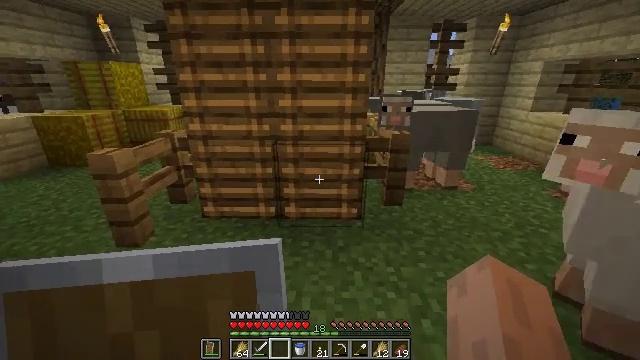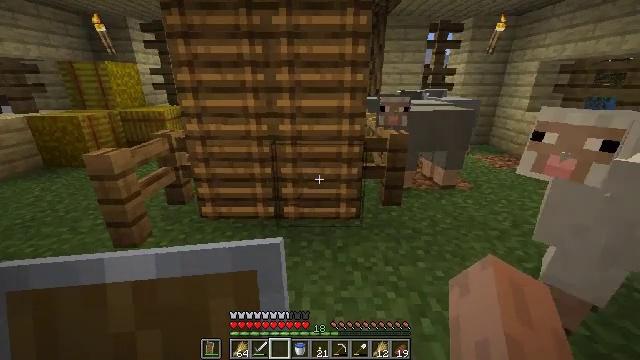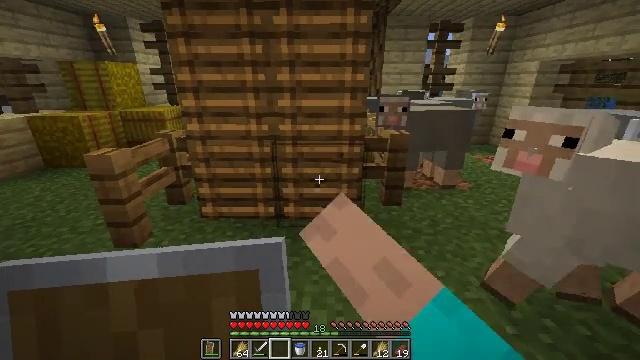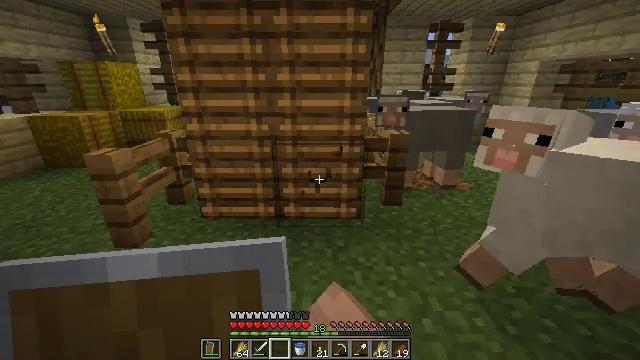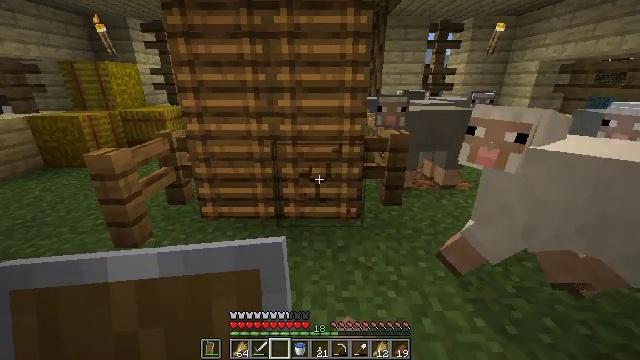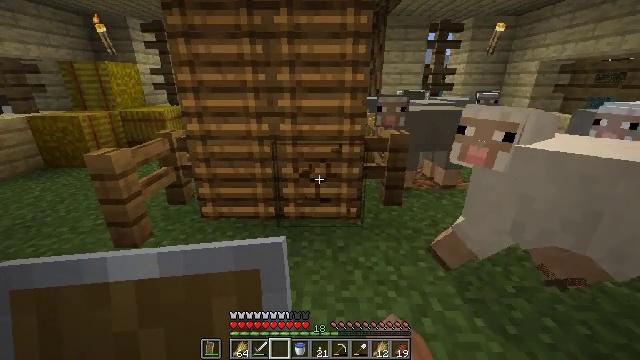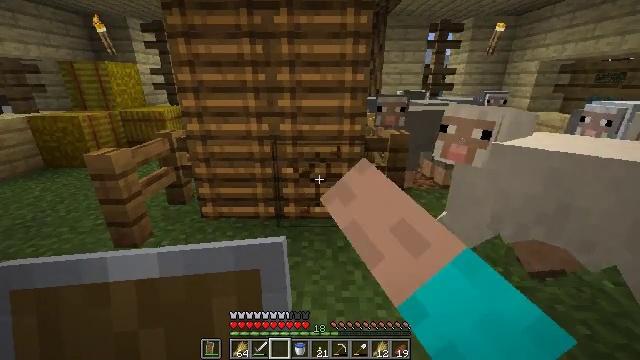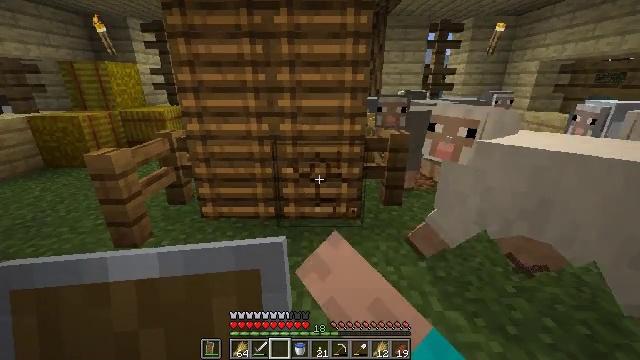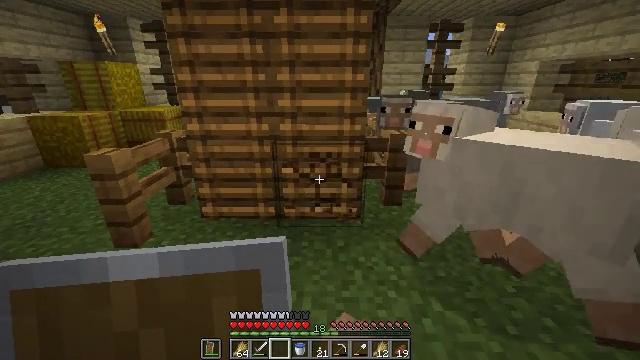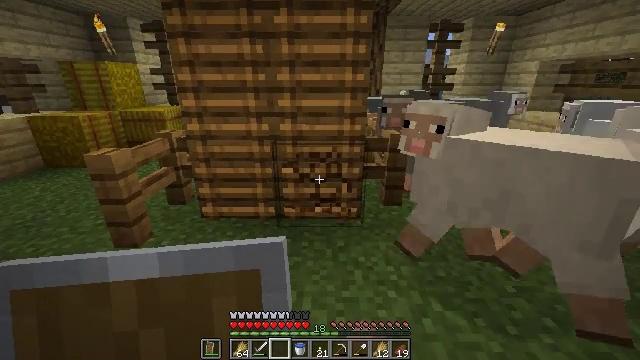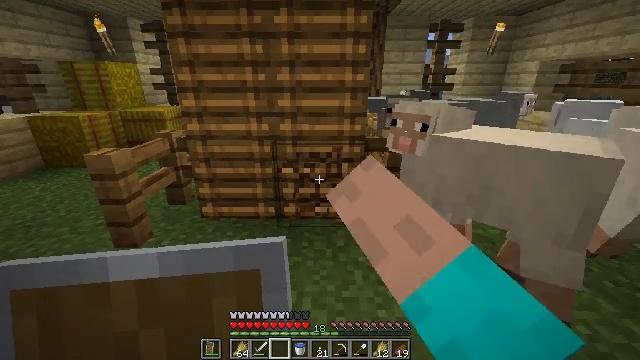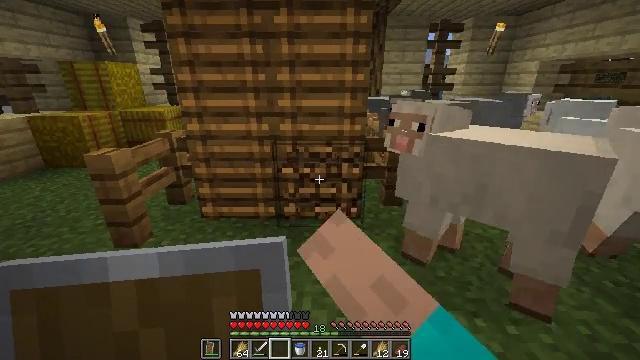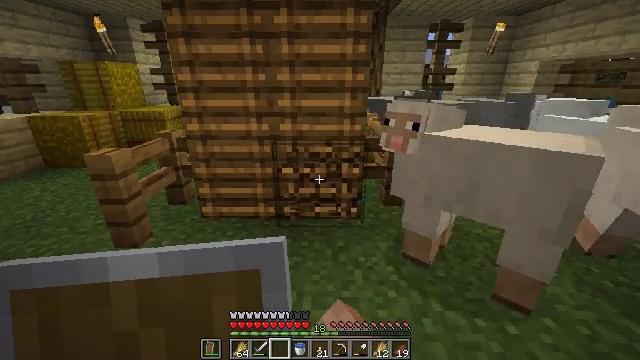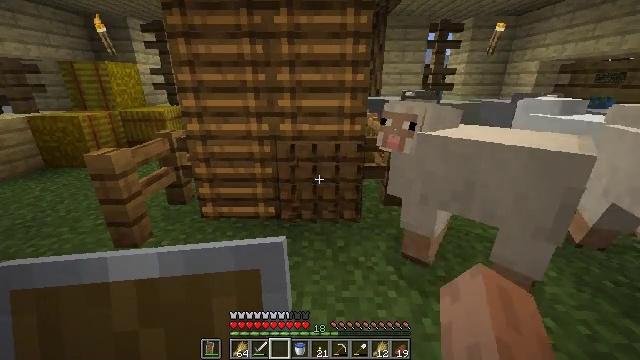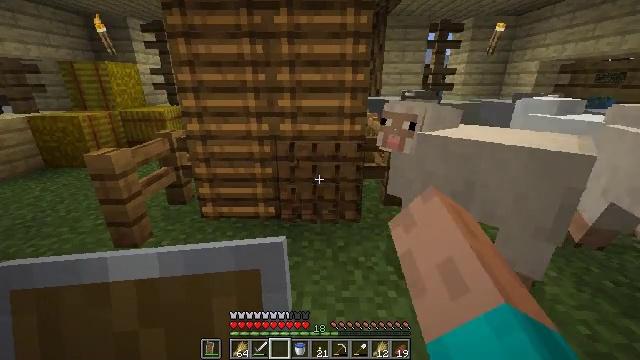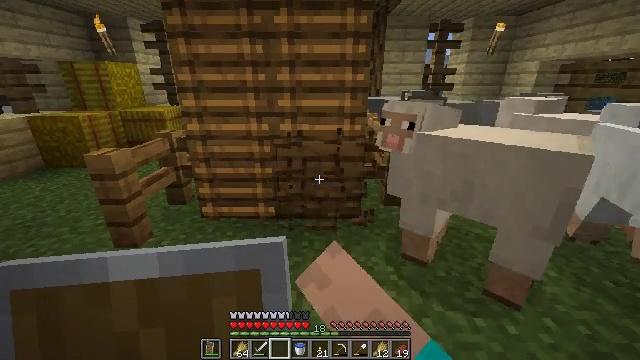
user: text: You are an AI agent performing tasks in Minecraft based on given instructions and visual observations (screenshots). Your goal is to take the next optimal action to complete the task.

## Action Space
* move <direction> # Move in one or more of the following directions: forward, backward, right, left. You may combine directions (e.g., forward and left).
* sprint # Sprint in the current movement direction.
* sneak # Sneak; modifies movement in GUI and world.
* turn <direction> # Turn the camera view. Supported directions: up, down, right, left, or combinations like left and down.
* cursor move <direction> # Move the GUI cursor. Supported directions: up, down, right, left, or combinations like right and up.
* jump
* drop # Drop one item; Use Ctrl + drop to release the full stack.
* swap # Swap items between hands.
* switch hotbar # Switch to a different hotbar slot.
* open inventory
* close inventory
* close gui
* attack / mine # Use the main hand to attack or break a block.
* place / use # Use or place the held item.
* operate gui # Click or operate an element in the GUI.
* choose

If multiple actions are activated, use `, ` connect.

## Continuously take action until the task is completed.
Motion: motion action
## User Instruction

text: Gather the ladder by attacking it.
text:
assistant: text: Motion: attack / mine
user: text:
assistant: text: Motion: attack / mine
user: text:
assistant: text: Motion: attack / mine
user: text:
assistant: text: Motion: attack / mine
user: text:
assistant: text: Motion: attack / mine
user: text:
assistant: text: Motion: attack / mine
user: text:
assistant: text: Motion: attack / mine
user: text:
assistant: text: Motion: attack / mine
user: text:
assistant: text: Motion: attack / mine
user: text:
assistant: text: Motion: attack / mine
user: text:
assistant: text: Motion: attack / mine
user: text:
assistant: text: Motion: attack / mine
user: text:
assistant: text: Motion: attack / mine
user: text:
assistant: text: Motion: attack / mine
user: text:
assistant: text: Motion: attack / mine
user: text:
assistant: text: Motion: turn left, attack / mine
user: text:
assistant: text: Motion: turn left, attack / mine
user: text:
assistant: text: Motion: attack / mine
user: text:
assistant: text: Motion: attack / mine
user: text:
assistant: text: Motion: attack / mine
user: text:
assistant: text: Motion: attack / mine
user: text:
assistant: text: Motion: attack / mine
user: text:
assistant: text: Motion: attack / mine
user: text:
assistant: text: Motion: attack / mine
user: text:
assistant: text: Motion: attack / mine
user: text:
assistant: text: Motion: attack / mine
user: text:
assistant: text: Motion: attack / mine
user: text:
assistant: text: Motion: attack / mine
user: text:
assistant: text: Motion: attack / mine
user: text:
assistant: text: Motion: attack / mine